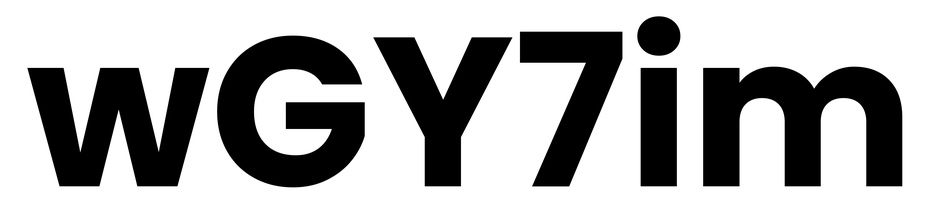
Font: Poppins-Bold